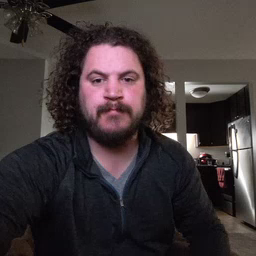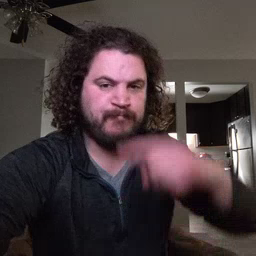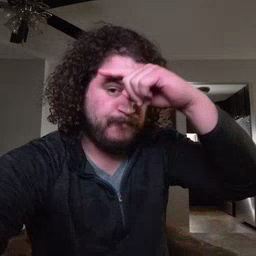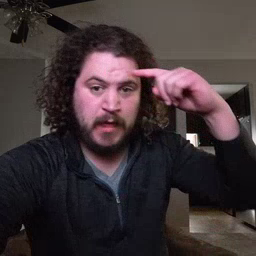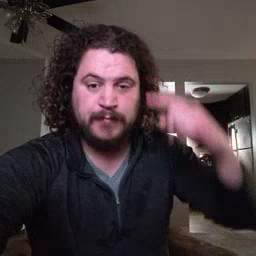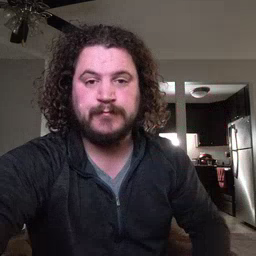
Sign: black